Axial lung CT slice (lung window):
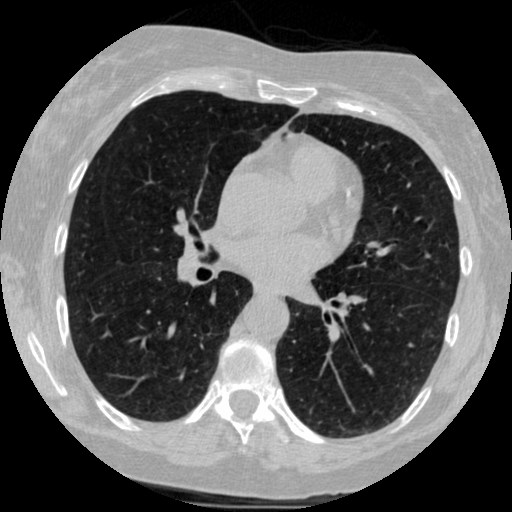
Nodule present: no